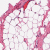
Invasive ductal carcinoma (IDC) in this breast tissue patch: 0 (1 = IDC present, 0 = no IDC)